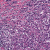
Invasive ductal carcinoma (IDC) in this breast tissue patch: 1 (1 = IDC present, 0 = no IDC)